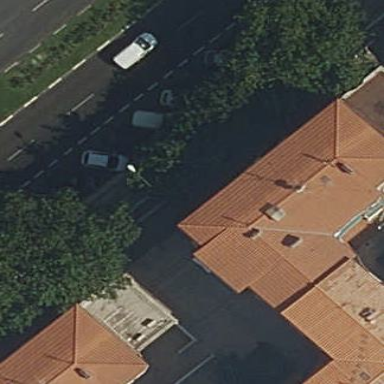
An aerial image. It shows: Hipped roof on apartment building.